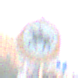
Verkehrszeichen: VerbotReiter
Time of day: SunriseSunset
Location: Outdoor (Urban)
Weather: Clear
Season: NotSpecified
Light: Natural